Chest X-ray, AP view. Patient: 70 years old, sex M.
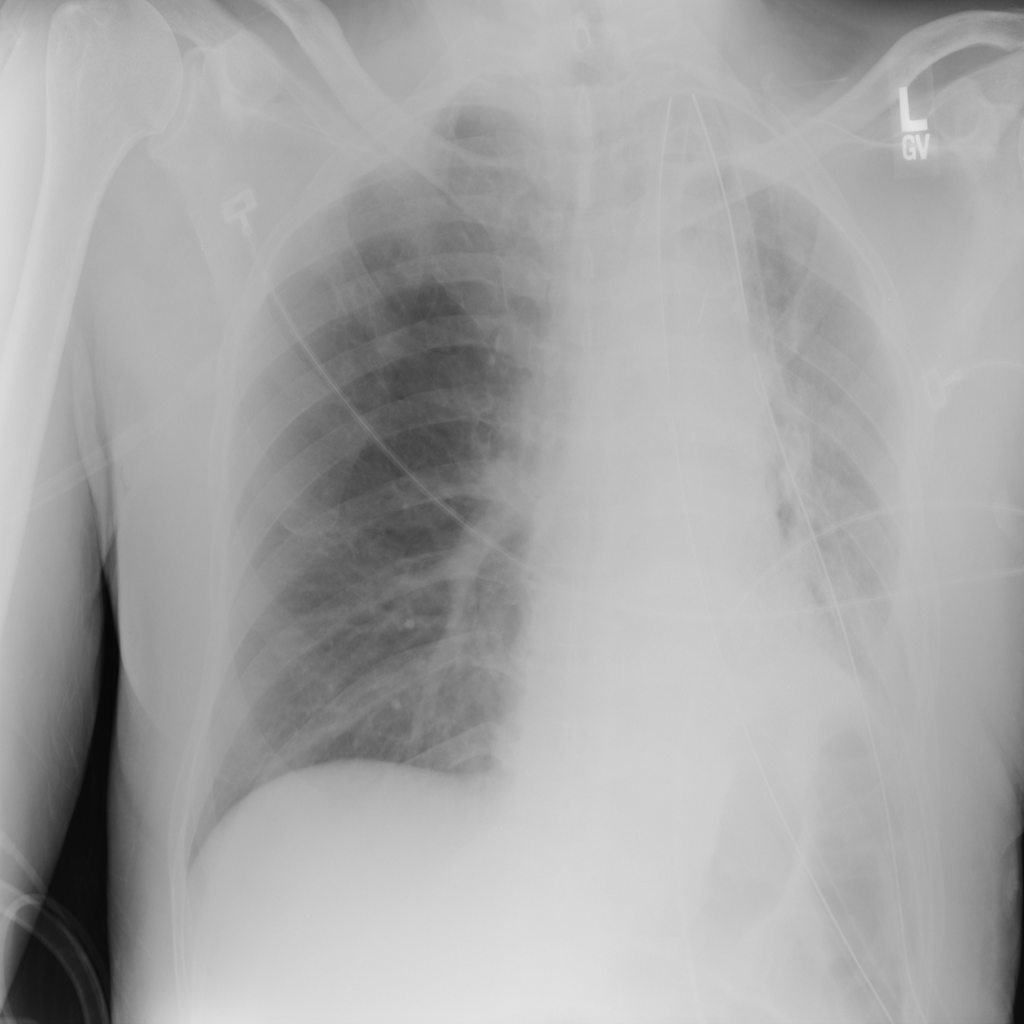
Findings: No Finding